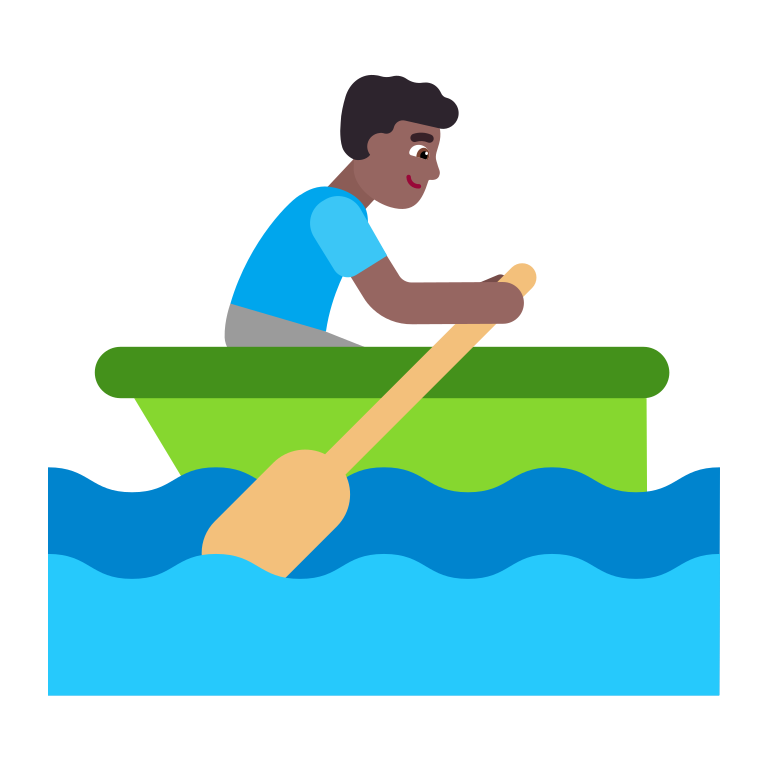
man rowing boat flat  dark